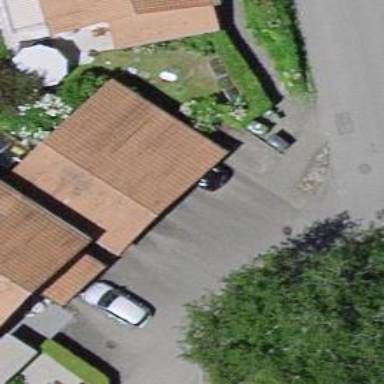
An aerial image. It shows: View of roof of building.